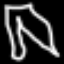
Label: pants